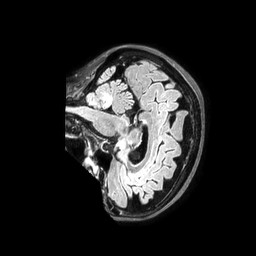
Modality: FLAIR
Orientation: sagittal
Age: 60
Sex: female
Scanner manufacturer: philips
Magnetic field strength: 3 T
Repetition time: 4.8 s
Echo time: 0.34 s